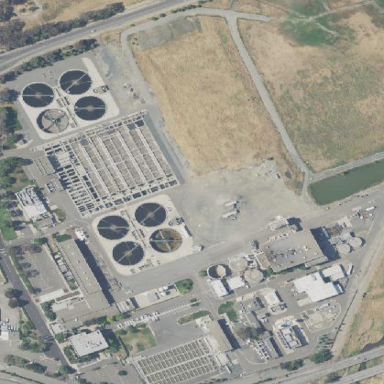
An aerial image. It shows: Wastewater plant.